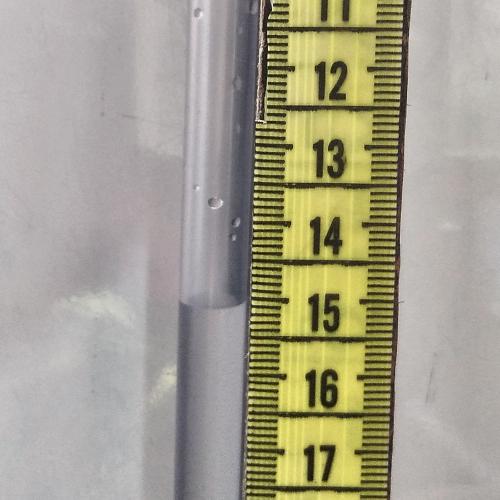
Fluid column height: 15.1 cm